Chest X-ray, PA view. Patient: 60 years old, sex M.
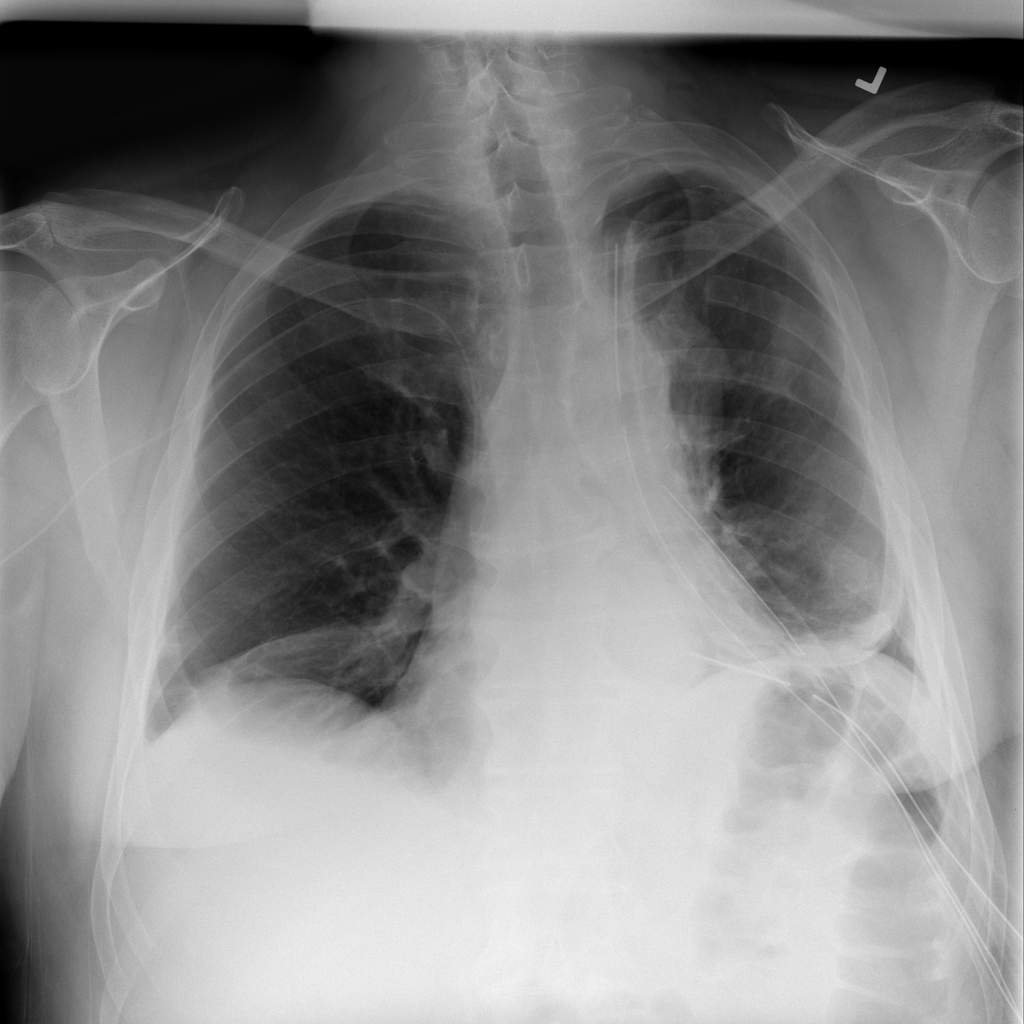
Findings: No Finding